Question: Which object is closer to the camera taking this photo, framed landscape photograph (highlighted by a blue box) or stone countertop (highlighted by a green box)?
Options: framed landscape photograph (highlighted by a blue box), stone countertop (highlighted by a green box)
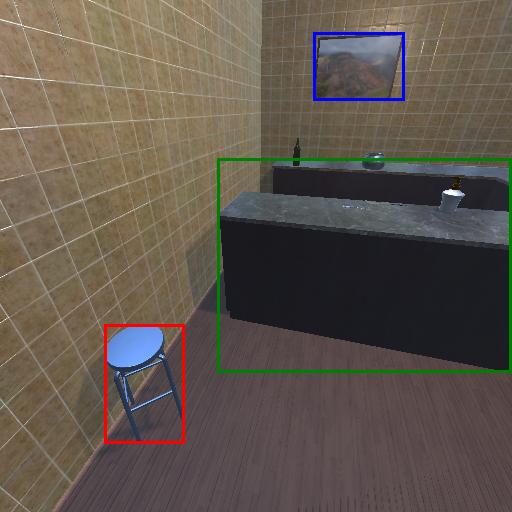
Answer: framed landscape photograph (highlighted by a blue box)